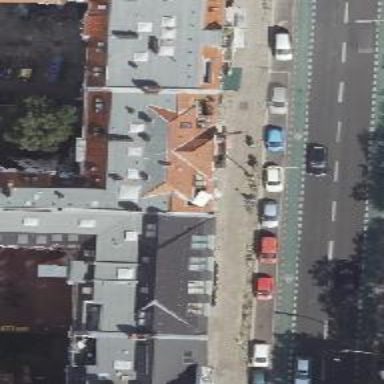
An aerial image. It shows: Café.